Question: I have a HTML like this:
'''
<a class="nhr" href="javascript:void(0)" onclick="" >
<p class="top_dr_profle">
<div class="my_doc_pic">
<img src="images/profile_img.png" />
</div>
<div class="my_doc_cont">
<p>Josh Dobstaff, MD</p>
<p>Hospitalist</p>
</div>
<div class="clear"></div>
</p>
<p class="primary">Make Primary</p>
</a>
'''
Here you can see 3 '<div/>'s inside '<p/>' tag with class '.top_dr_profle'. But when I see it in firebug in mozilla the '<div/>'s are appearing outside of the '<p/>' tags. I have attached the screen shot too of firebug.

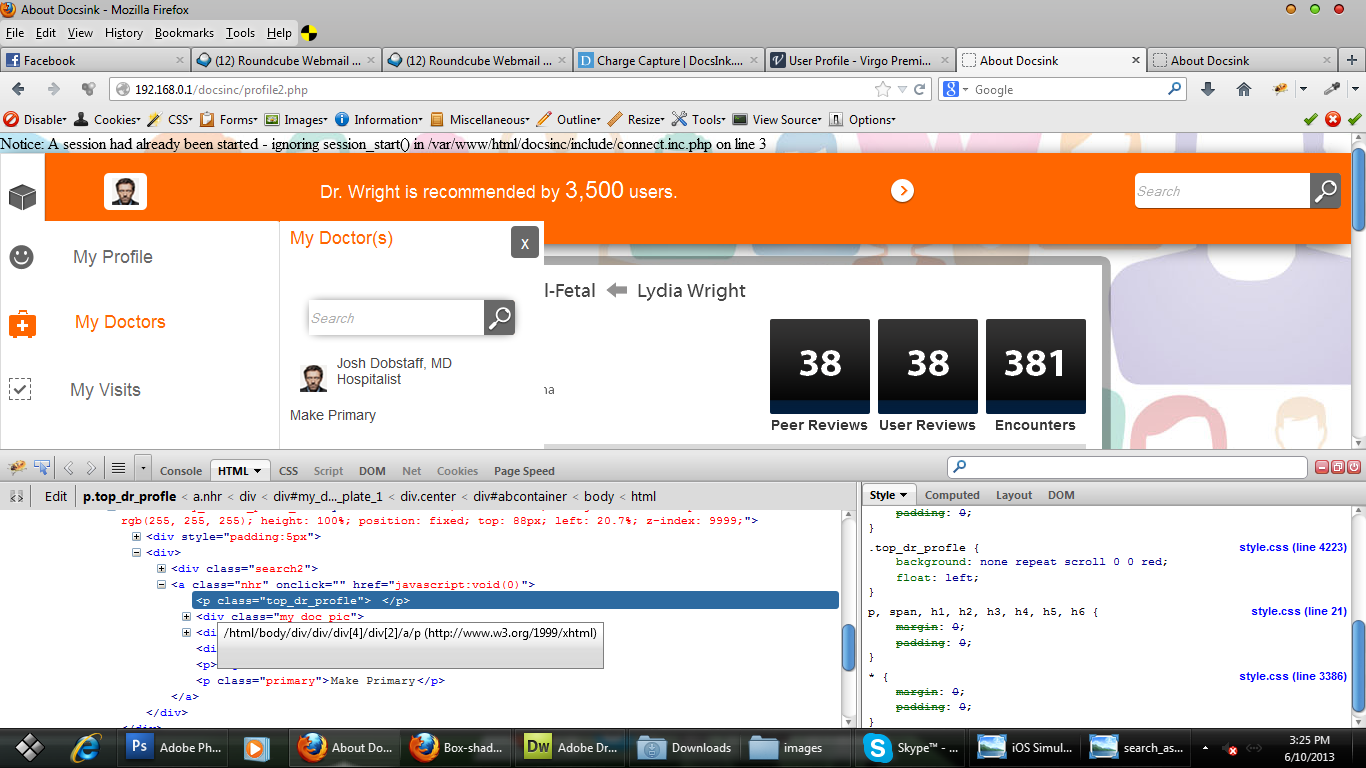
Answer: Use <URL>.
'<p>' elements may not have '<div>' element child nodes.